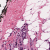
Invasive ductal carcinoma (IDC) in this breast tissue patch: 1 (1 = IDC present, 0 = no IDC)